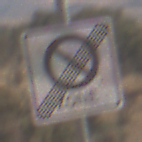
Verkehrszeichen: EndeEingeschraenktesHalteverbotZone
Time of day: Midday
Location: Outdoor (Nature)
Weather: PartlyCloudy
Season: NotSpecified
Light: Natural